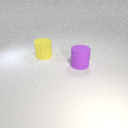
large purple rubber cylinder in front of large yellow rubber cylinder